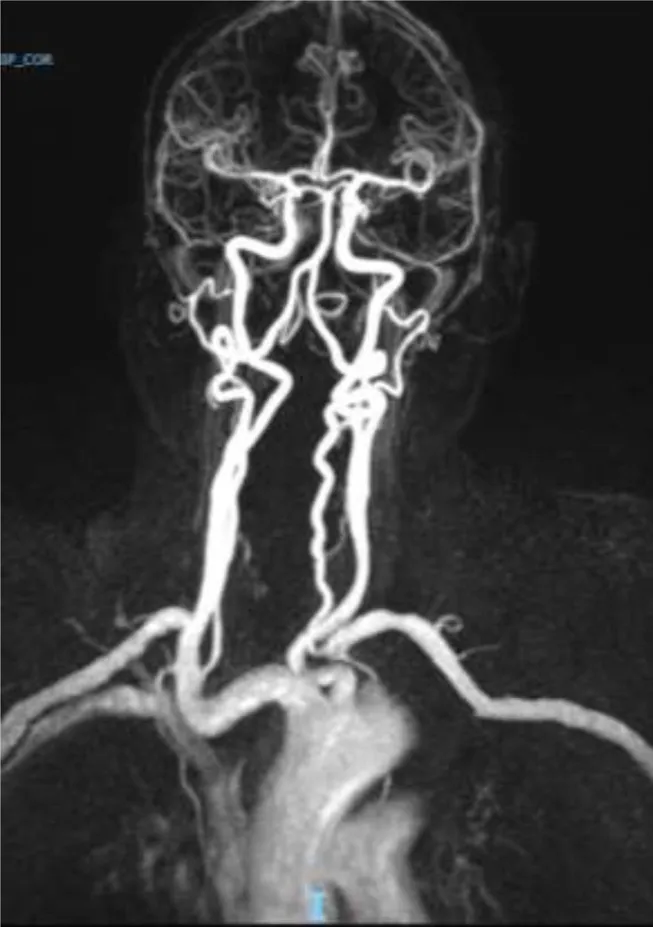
Normal magnetic resonance (MR) angiogram. No evidence of vasospasm in the anterior of the posterior circulation.
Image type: radiology (mri)